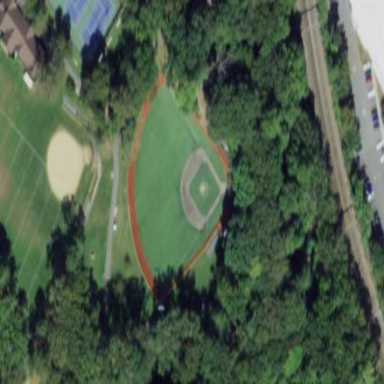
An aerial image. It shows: Baseball pitch for leisure and sports activities.